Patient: sex M, age 47
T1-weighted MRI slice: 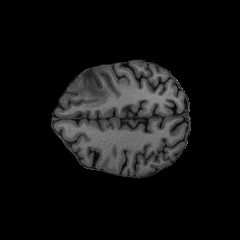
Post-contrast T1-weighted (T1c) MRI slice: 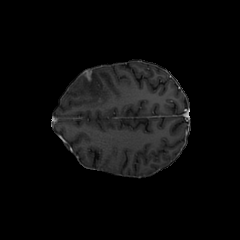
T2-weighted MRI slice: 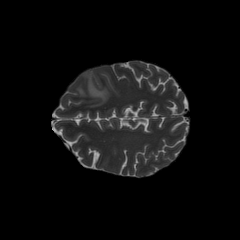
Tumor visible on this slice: yes
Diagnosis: Glioblastoma, IDH-wildtype
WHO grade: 4